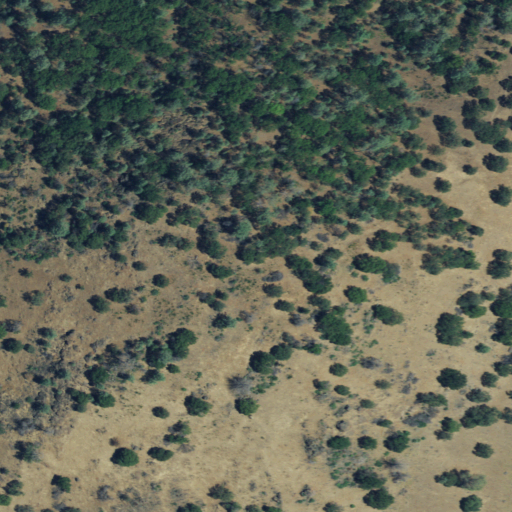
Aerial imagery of mountain in California named Sugarloaf containing grassland, evergreen forest, and deciduous forest